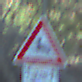
Verkehrszeichen: WildwechselRechts
Zusatzzeichen unten: LaengeEinerStrecke2
Umgebung: Outdoor, Nature
Tageszeit: MorningAfternoon
Wetter: Clear
Licht: Natural
Jahreszeit: NotSpecified
Kontrast: LowContrast